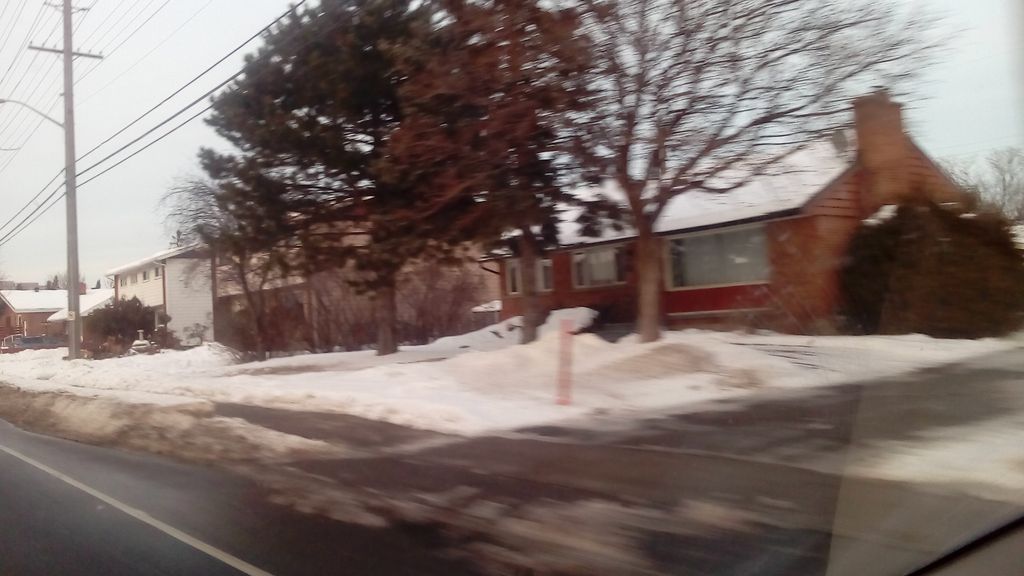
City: ottawa-gatineau